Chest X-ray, PA view. Patient: 54 years old, sex M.
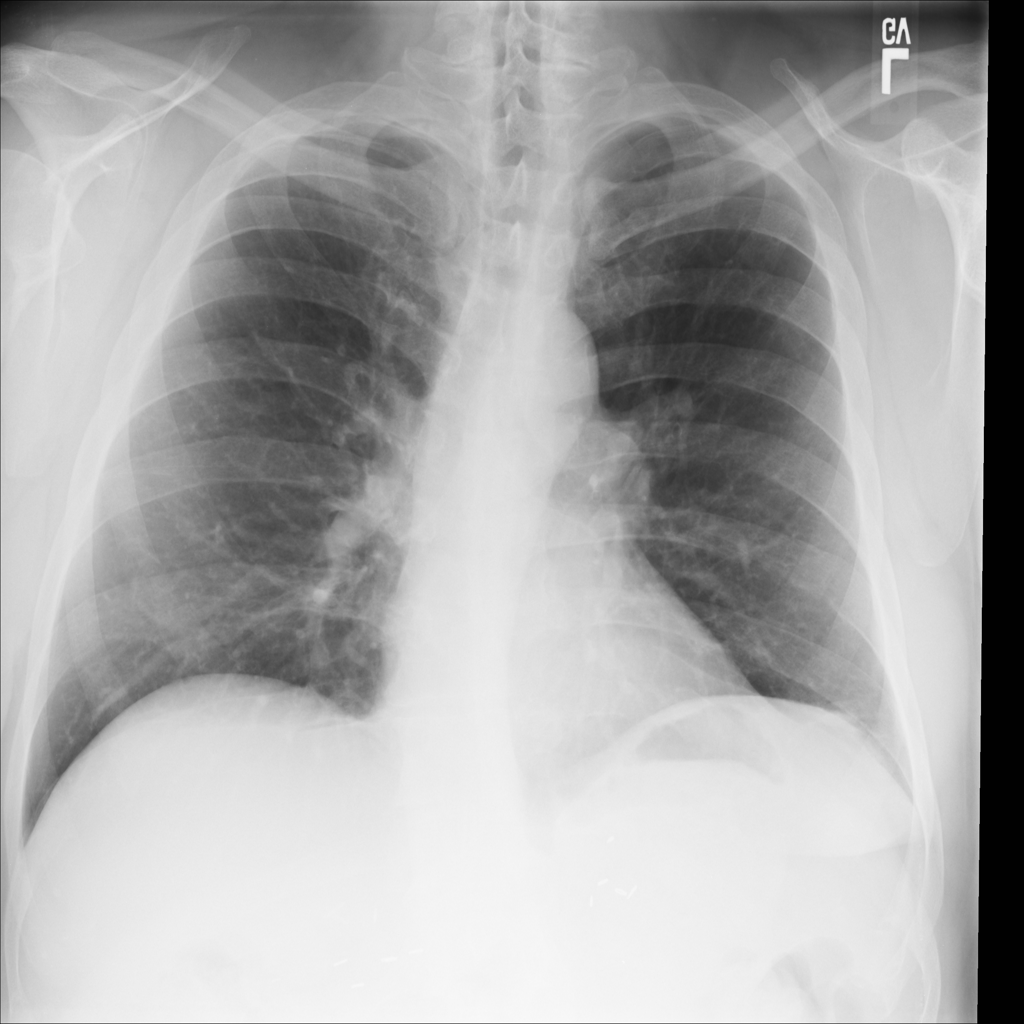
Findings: No Finding